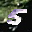
Label: 5